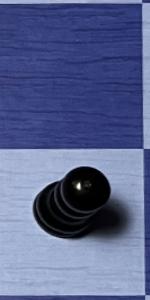
Label: Pawn_Black